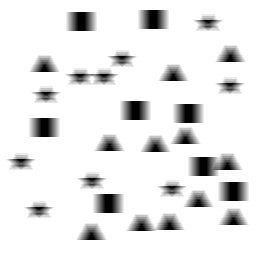
Squares: 8
Triangles: 12
Stars: 10
Total shapes: 30